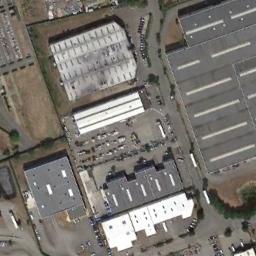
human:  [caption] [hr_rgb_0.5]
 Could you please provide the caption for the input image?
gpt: The industrial area has some buildings of different sizes and a clearing and a road goes through the industrial area .

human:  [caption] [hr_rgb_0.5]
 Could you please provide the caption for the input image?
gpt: There are many houses of different shapes and sizes in the industrial zone .

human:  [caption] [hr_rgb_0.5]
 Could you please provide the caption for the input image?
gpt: In an industrial area, There are neatly planned factories and roads, Parking lots, Green belts, And free land .

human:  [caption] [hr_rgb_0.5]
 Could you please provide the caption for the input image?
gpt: One building in the industrial area has a red roof .

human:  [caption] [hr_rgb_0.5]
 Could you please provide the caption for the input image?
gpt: There are some white buildings and gray buildings on the industrial area .